Brain MRI, t2w sequence, axial 2D slice.
Patient: age 42, sex F, weight 78 kg, height 1.78 m
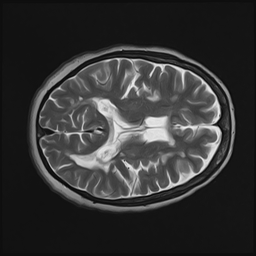